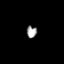
Tissue: lung
Cell type: Epithelial cells
Senescence score: 0.7232
Nuclear area (px): 118
Mean DAPI intensity: 161.212